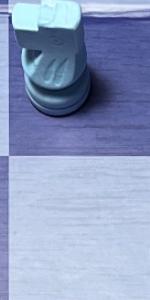
Label: Empty